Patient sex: F
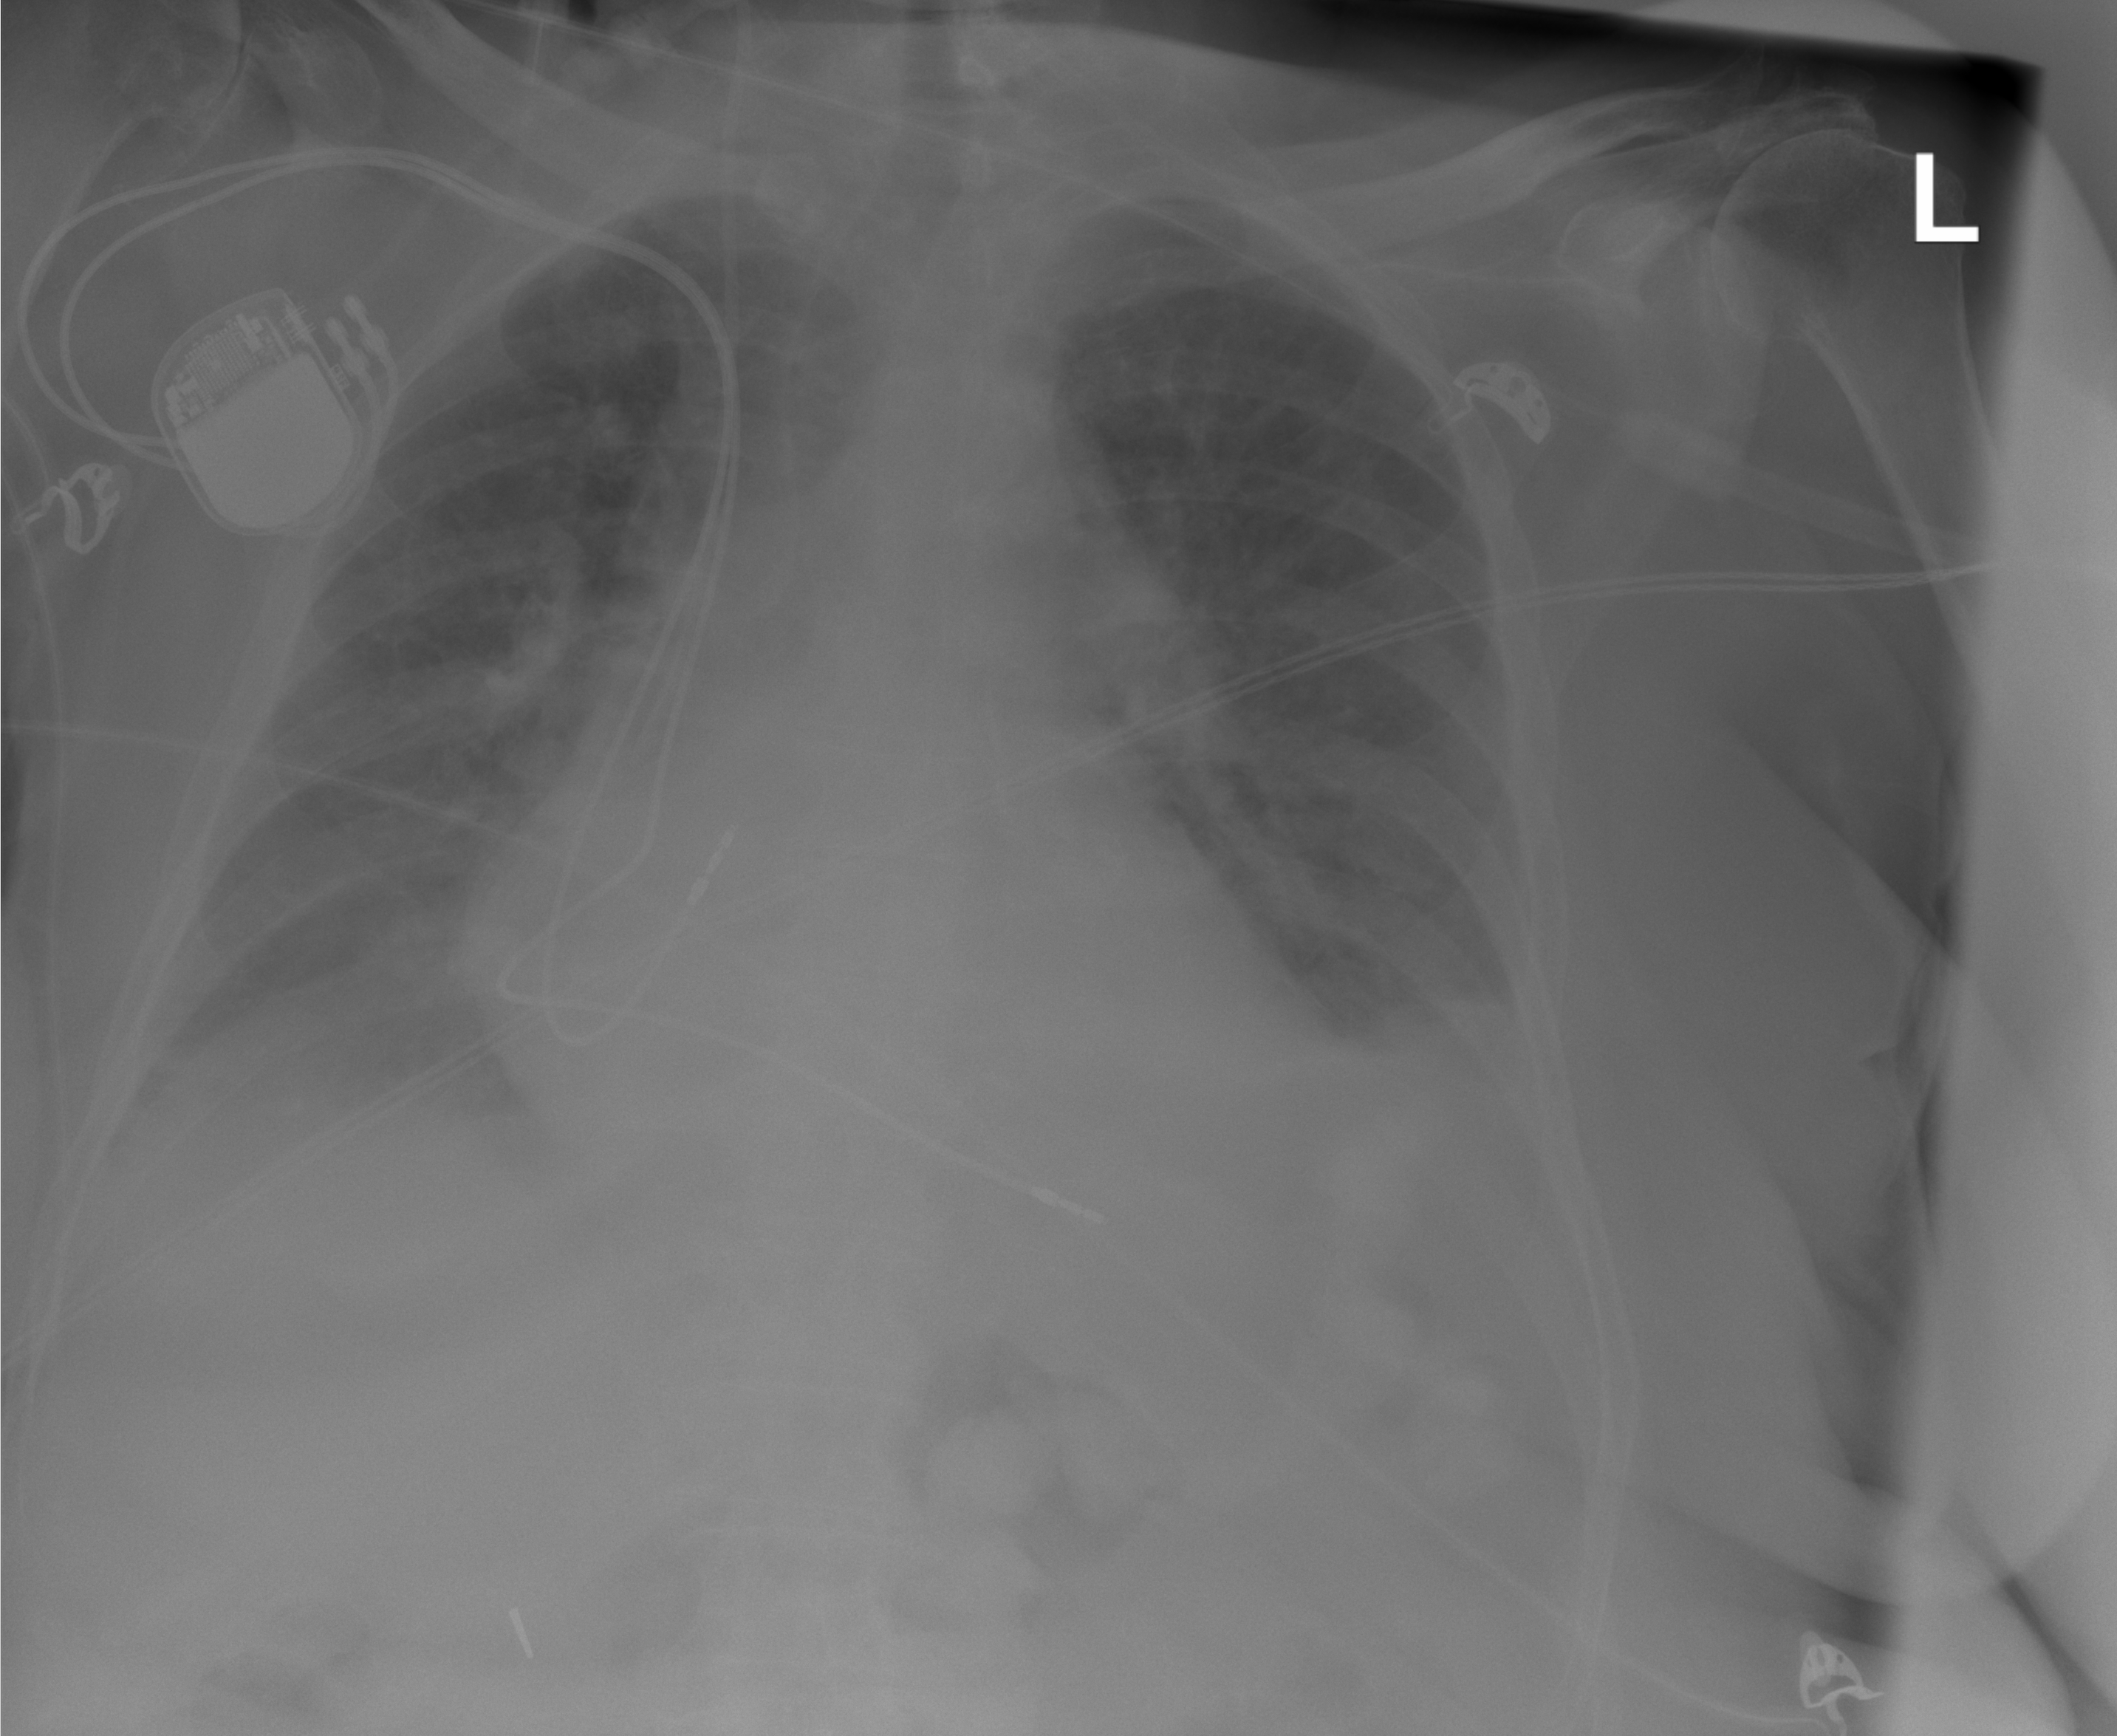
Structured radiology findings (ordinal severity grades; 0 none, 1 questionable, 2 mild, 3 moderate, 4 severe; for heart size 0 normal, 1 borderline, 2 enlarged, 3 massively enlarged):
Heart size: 0
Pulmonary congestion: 0
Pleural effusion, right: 2
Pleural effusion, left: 2
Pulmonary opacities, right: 0
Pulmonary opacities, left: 0
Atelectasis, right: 2
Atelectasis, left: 2